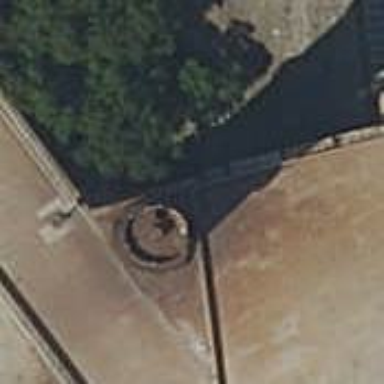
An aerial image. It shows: Chimney that is man-made.